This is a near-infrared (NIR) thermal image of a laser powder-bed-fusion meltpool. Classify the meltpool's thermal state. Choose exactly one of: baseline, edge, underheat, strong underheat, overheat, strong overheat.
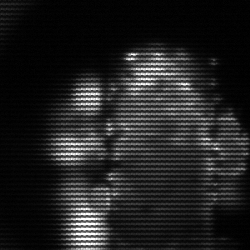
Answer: strong underheat